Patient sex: M
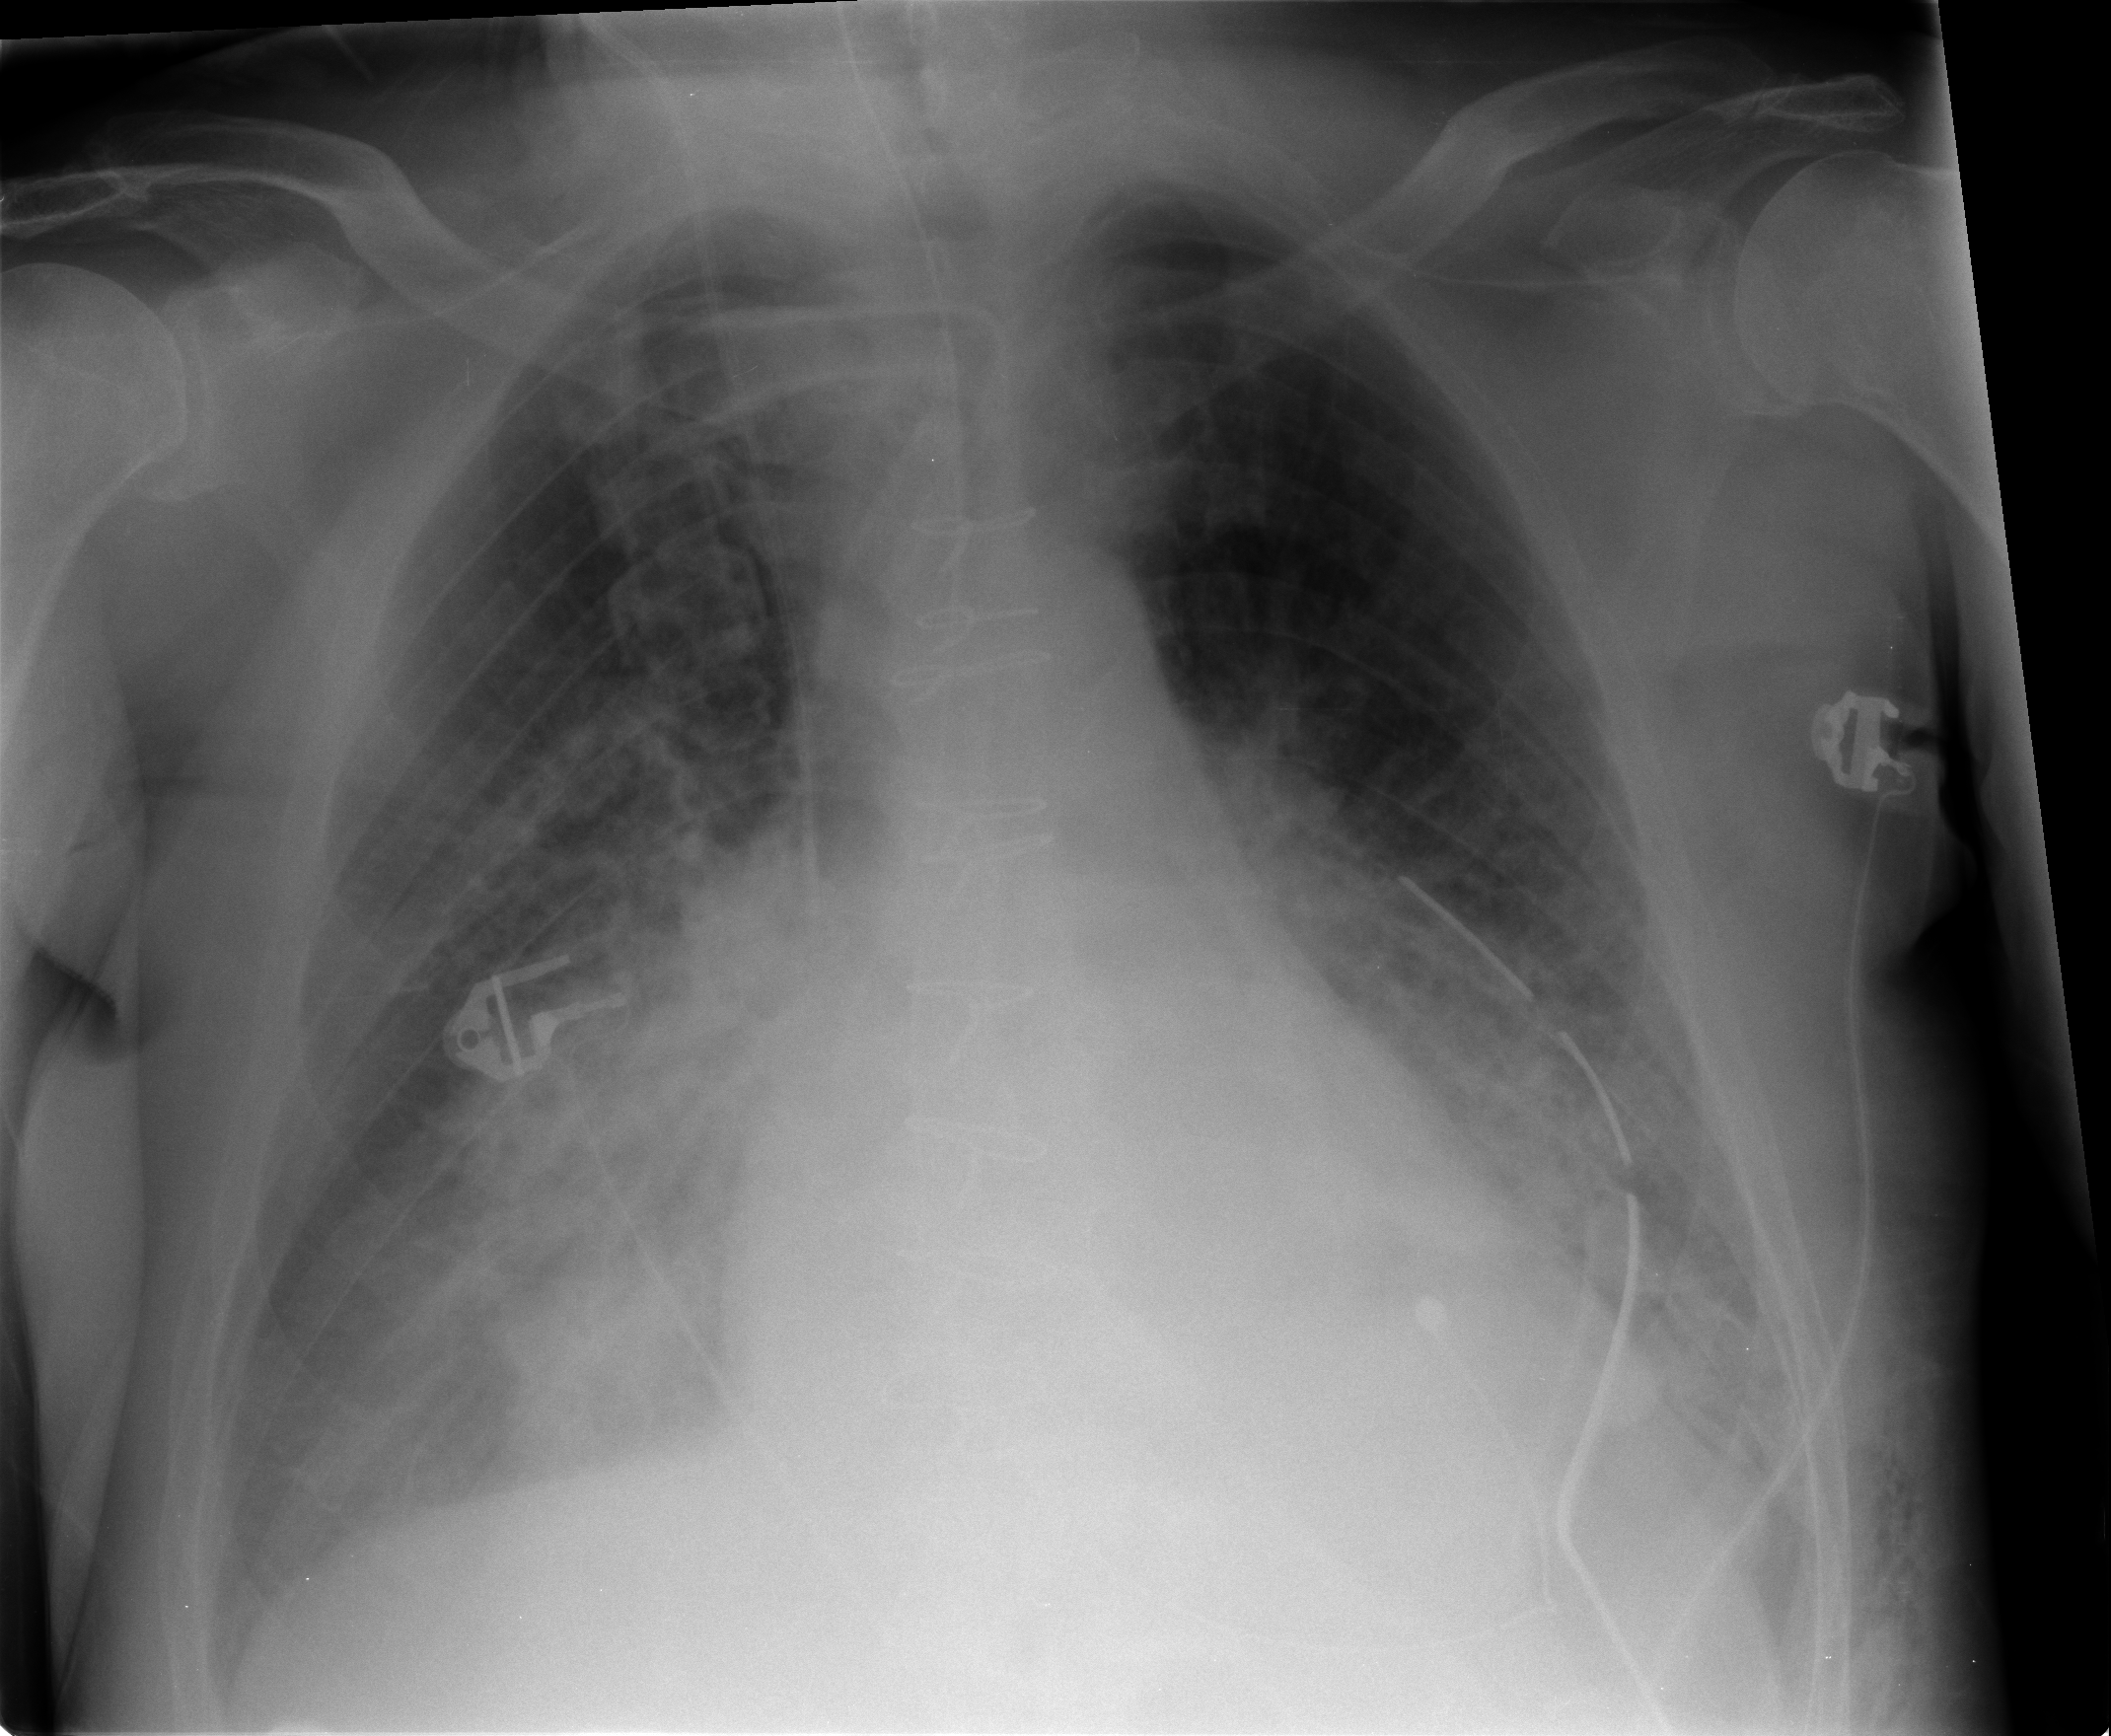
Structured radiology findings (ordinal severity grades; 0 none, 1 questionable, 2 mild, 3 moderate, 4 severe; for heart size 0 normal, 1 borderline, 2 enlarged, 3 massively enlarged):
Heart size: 0
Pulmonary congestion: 3
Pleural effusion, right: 2
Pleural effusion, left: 0
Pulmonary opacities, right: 3
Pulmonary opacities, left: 3
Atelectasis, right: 2
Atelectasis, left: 2